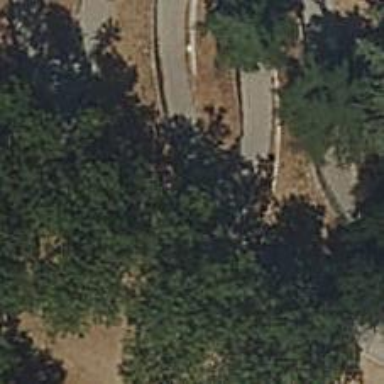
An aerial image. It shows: Set of steps on the road.